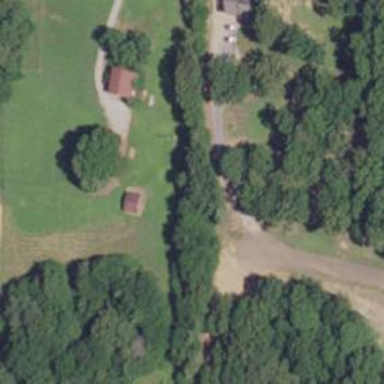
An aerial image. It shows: Driveway.